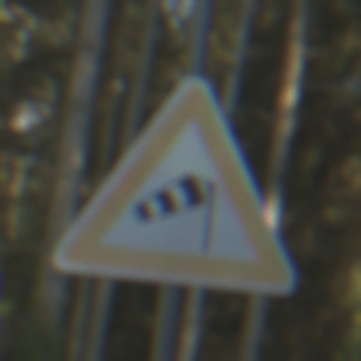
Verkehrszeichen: SeitenwindVonRechts
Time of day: MorningAfternoon
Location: Outdoor (Nature)
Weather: Clear
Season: NotSpecified
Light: Natural